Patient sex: F
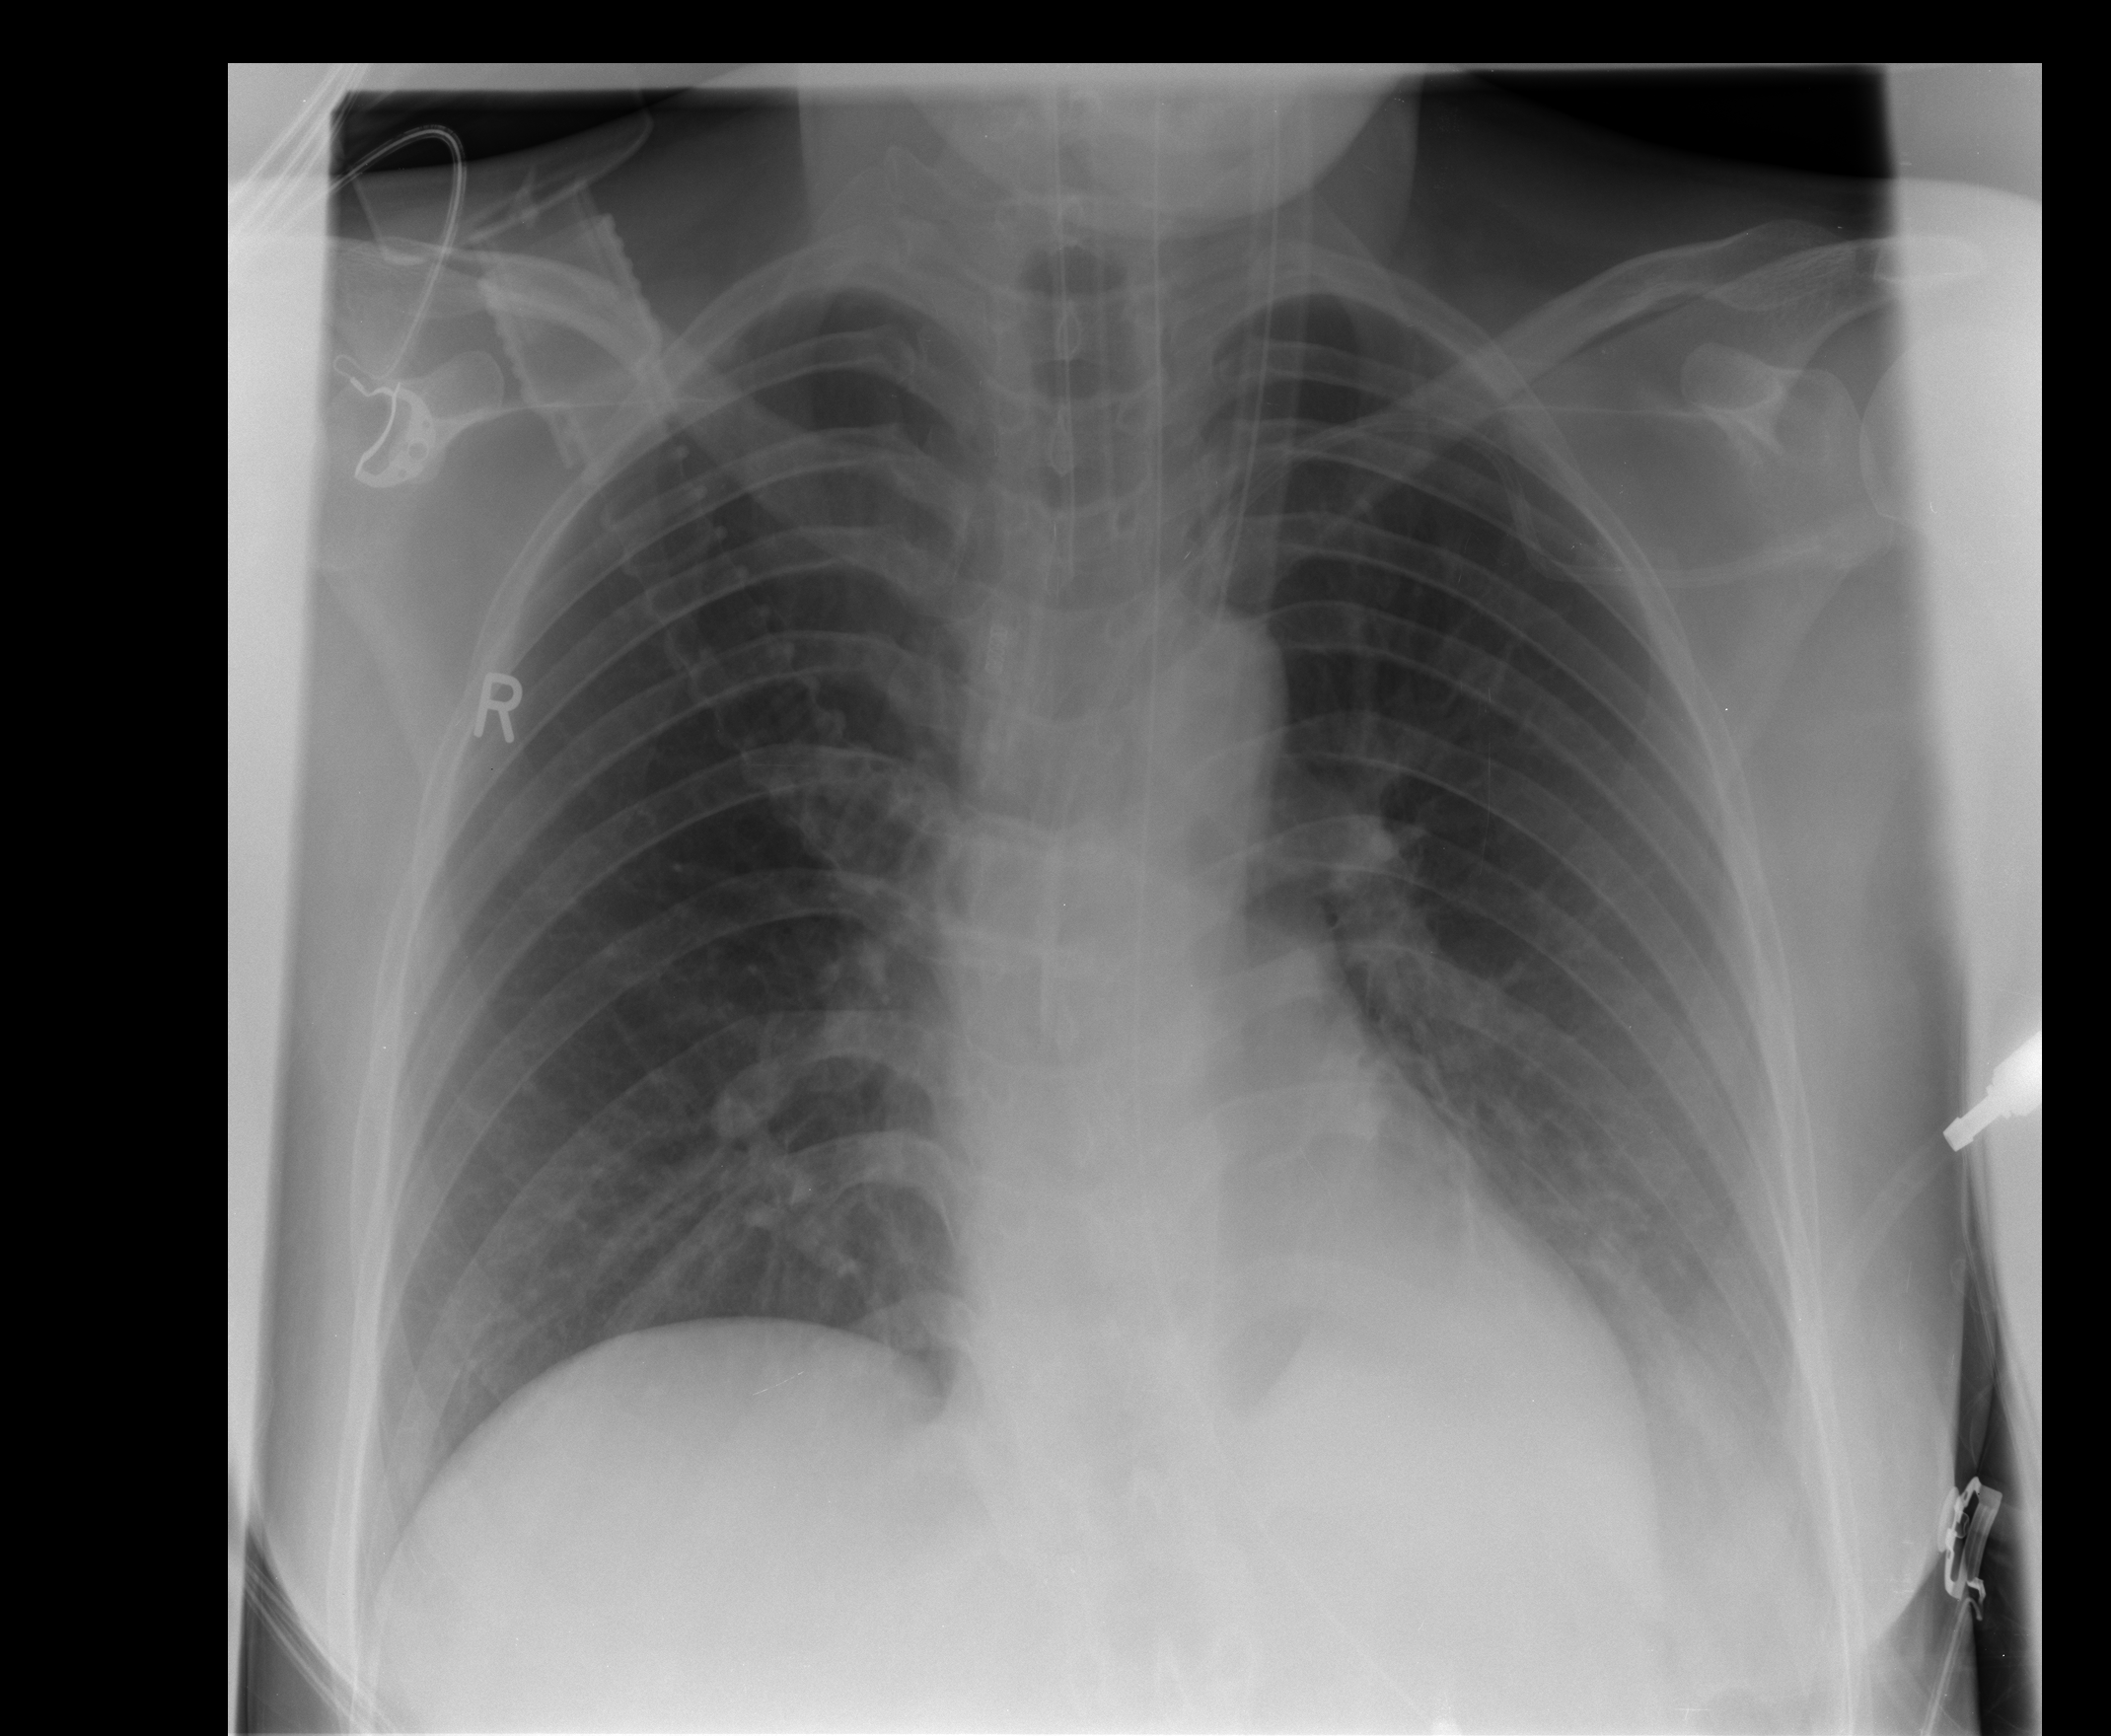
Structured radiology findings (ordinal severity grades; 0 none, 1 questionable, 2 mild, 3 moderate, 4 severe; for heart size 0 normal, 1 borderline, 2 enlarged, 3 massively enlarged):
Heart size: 0
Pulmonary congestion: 0
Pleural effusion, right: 0
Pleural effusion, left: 2
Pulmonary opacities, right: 0
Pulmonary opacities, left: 0
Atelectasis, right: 0
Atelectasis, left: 2